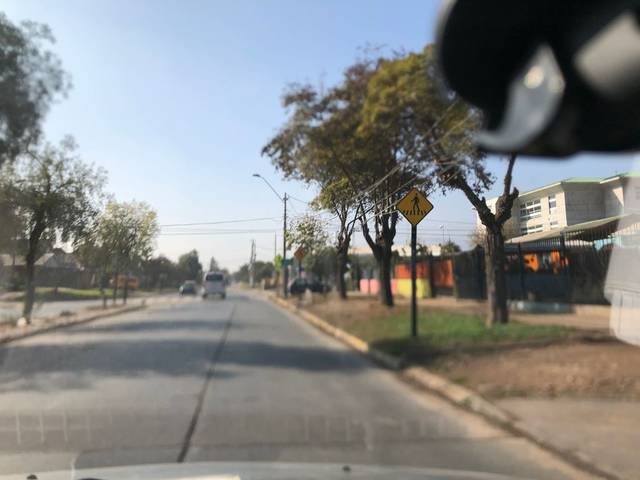
Region: Chile
Coordinates: -33.618, -70.589